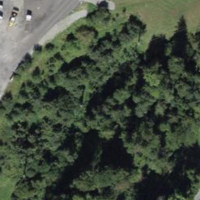
EUNIS habitat code: 24
Species observed at this site:
Lacerta agilis